Question: I want to add the part of the graph editor, that shows the curves and the names of the curves, to a menu I've made. Does anyone have any suggestions to how I could do this?
# UPDATE

I'm trying to get something similar to the image above.
Adding on a graph and outliner.
I've managed to find the code for the outliner (cmds.outlinerPanel), but i'm not so sure about the graph :I'm using maya 2014.
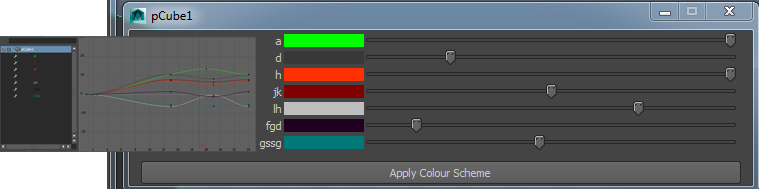
Answer: Ok. Super quick example for creating a graph editor panel using Maya cmds:
'''
import maya.cmds as cmds
cmds.window()
cmds.frameLayout()
cmds.animCurveEditor()
cmds.showWindow()
'''

But, for future, if you want to add any Maya widget that isn't available as a Maya command, you could use PySide's power to do that. Here is an example. It is code that I slightly modified from Nathan Horne's awesome post on <URL>:
'''
import maya.cmds as cmds
import maya.OpenMayaUI as apiUI
from PySide import QtCore, QtGui
import shiboken
def wrapinstance(ptr, base=None):
"""
Utility to convert a pointer to a Qt class instance (PySide/PyQt compatible)
:param ptr: Pointer to QObject in memory
:type ptr: long or Swig instance
:param base: (Optional) Base class to wrap with (Defaults to QObject, which should handle anything)
:type base: QtGui.QWidget
:return: QWidget or subclass instance
:rtype: QtGui.QWidget
"""
if not globals().has_key('QtCore') or not globals().has_key('QtGui'):
return None
if ptr is None:
return None
ptr = long(ptr) # Ensure type
if globals().has_key('shiboken'):
if base is None:
qObj = shiboken.wrapInstance(long(ptr), QtCore.QObject)
metaObj = qObj.metaObject()
cls = metaObj.className()
superCls = metaObj.superClass().className()
if hasattr(QtGui, cls):
base = getattr(QtGui, cls)
elif hasattr(QtGui, superCls):
base = getattr(QtGui, superCls)
else:
base = QtGui.QWidget
return shiboken.wrapInstance(long(ptr), base)
elif globals().has_key('sip'):
base = QtCore.QObject
return sip.wrapinstance(long(ptr), base)
else:
return None
def getMayaWindow():
ptr = apiUI.MQtUtil.mainWindow()
return wrapinstance(long(ptr), QtCore.QObject)
def toQtObject(mayaName):
'''
Given the name of a Maya UI element of any type,
return the corresponding QWidget or QAction.
If the object does not exist, returns None
'''
ptr = apiUI.MQtUtil.findControl(mayaName)
if ptr is None:
ptr = apiUI.MQtUtil.findLayout(mayaName)
if ptr is None:
ptr = apiUI.MQtUtil.findMenuItem(mayaName)
if ptr is not None:
return wrapinstance(long(ptr), QtCore.QObject)
class MayaSubWindow(QtGui.QMainWindow):
def __init__(self, parent=getMayaWindow()):
super(MayaSubWindow, self).__init__(parent)
qtObj = toQtObject(cmds.animCurveEditor())
#Fill the window, could use qtObj.setParent
#and then add it to a layout.
self.setCentralWidget(qtObj)
myWindow = MayaSubWindow()
myWindow.show()
'''
Even though this is a seemingly long piece of code, you can safely add 'wrapinstance()', 'getMayaWindow()' and 'toQtObject()' to your utilities module for reuse.
Hope that was useful.